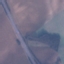
Land use / land cover: Highway